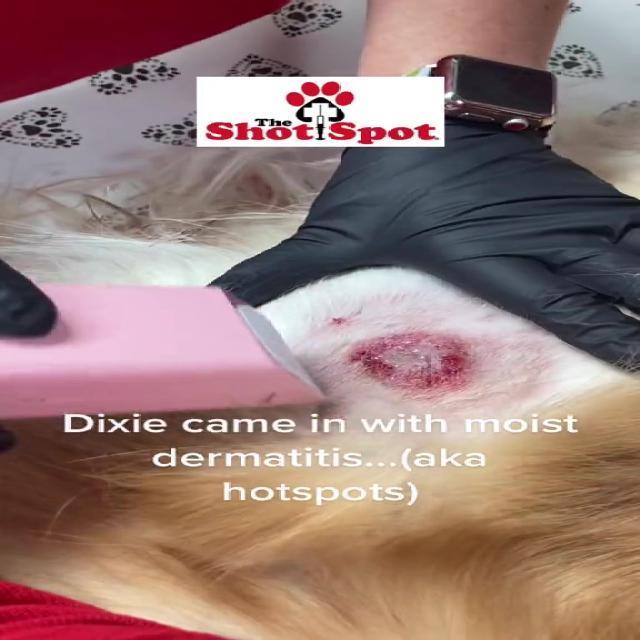
Canine dermatitis — inflammation of the skin presenting with erythema, pruritus, papules, and excoriation. May be allergic, contact, or atopic in origin.